Interaction volume radius: 5 \u00c5
Interaction volume height: 30 \u00c5
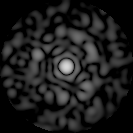
Disorder parameter: 0.8514